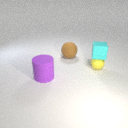
small cyan rubber cube above small yellow rubber sphere